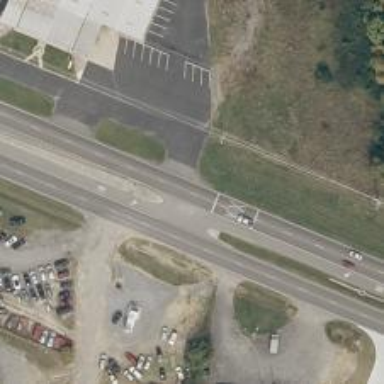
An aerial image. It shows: Trunk link highway.